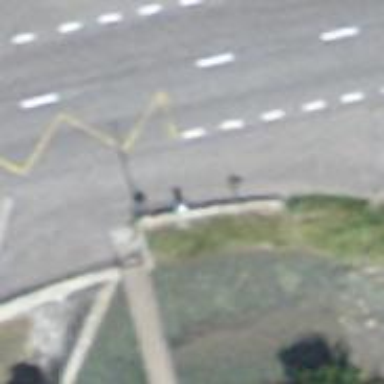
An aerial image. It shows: Bus stop with platform for public transport.